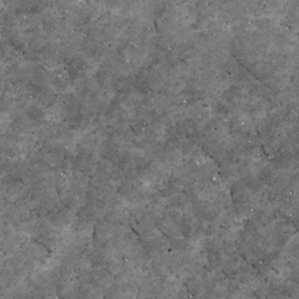
Label: non_frost